Question: I have a Angular/Ionic App and wanted to add a Date:
'''
<input type="text" placeholder="value" ng-model="data.reading">
<input type="date" ng-model="data.date">
'''
On the iPhone it looks like:

Is there a way to let it look more native? Because this is just very very ugly.
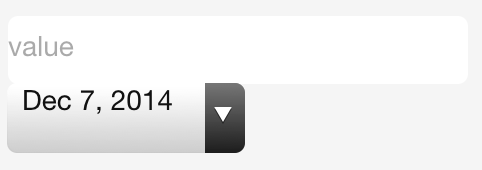
Answer: Your best bet is probably to install <URL> and use the DatePicker plugin that comes with it.